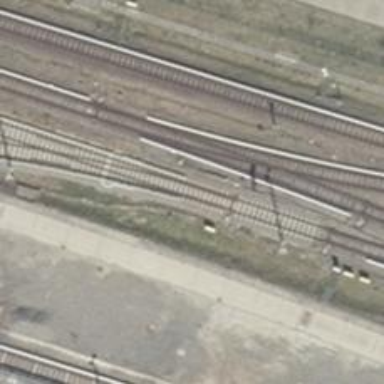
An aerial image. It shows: Electrified rail siding.